Question: I would like to simply use Reachability through an application to check internet connection availability. When the internet connection is lost I would like to display a custom view (overlay) which is semi transparent (can still see the displayed view behind) with some text like ...Checking for Internet Connection.
This seems simple, but I cannot get this to work as I expect.
I have read through the apple documentation on Reachability and the logs appear to be working correctly. I would like to confirm that I have this setup correctly, as expected, and how to produce the transparent view/ hide the view when connection is restored.
App Delegate:
I make a call to '[self setupReachability];'
Then I have these methods:
'''
- (void)setupReachability {
[[NSNotificationCenter defaultCenter] addObserver:self selector:@selector(reachabilityChanged:) name:ReachabilityChangedNotification object:nil];
self.internetReach = [Reachability reachabilityForInternetConnection];
[self.internetReach startNotifier];
[self checkConnection:internetReach];
}
#pragma mark -
#pragma mark - Reachability
//Called by Reachability whenever status changes.
- (void) reachabilityChanged: (NSNotification* )note {
Reachability* curReach = [note object];
NSParameterAssert([curReach isKindOfClass: [Reachability class]]);
[self checkConnection: curReach];
}
-(void)checkConnection: (Reachability*) curReach {
NetworkStatus netStatus = [curReach currentReachabilityStatus];
if (netStatus == NotReachable) {
NSLog(@"inernet reach - not reachable");
}
}
'''
I understand I can create a modal view like this:
'''
UIView *modalView = [[UIView alloc] initWithFrame:[[UIScreen mainScreen] bounds]];
modalView.opaque = NO;
modalView.backgroundColor = [[UIColor blackColor] colorWithAlphaComponent:0.5f];
UILabel *label = [[UILabel alloc] init];
label.text = @"Modal View";
label.textColor = [UIColor whiteColor];
label.backgroundColor = [UIColor clearColor];
label.opaque = NO;
[label sizeToFit];
[modalView addSubview:label];
'''
But I am unsure how to add this to whatever currently displayed view controller/ nav controller that is on screen?
EDIT:
Error occurring:

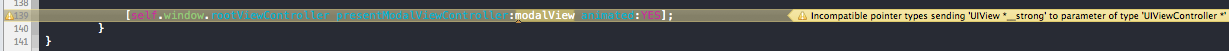
Answer: '[self.window.rootViewController presentModalViewController:myController animated:YES];'
You'll need to add you label to a modal view controller first, then present it modally.